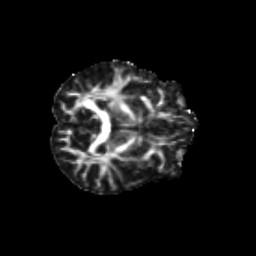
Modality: FA
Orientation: axial
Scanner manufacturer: siemens
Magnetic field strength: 3 T
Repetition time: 9.2 s
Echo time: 0.084 s